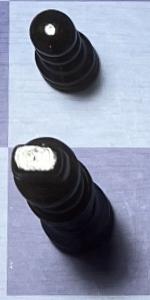
Label: King_Black